Field crop: tomato
Growth stage: 2
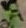
Species: solanum